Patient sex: M
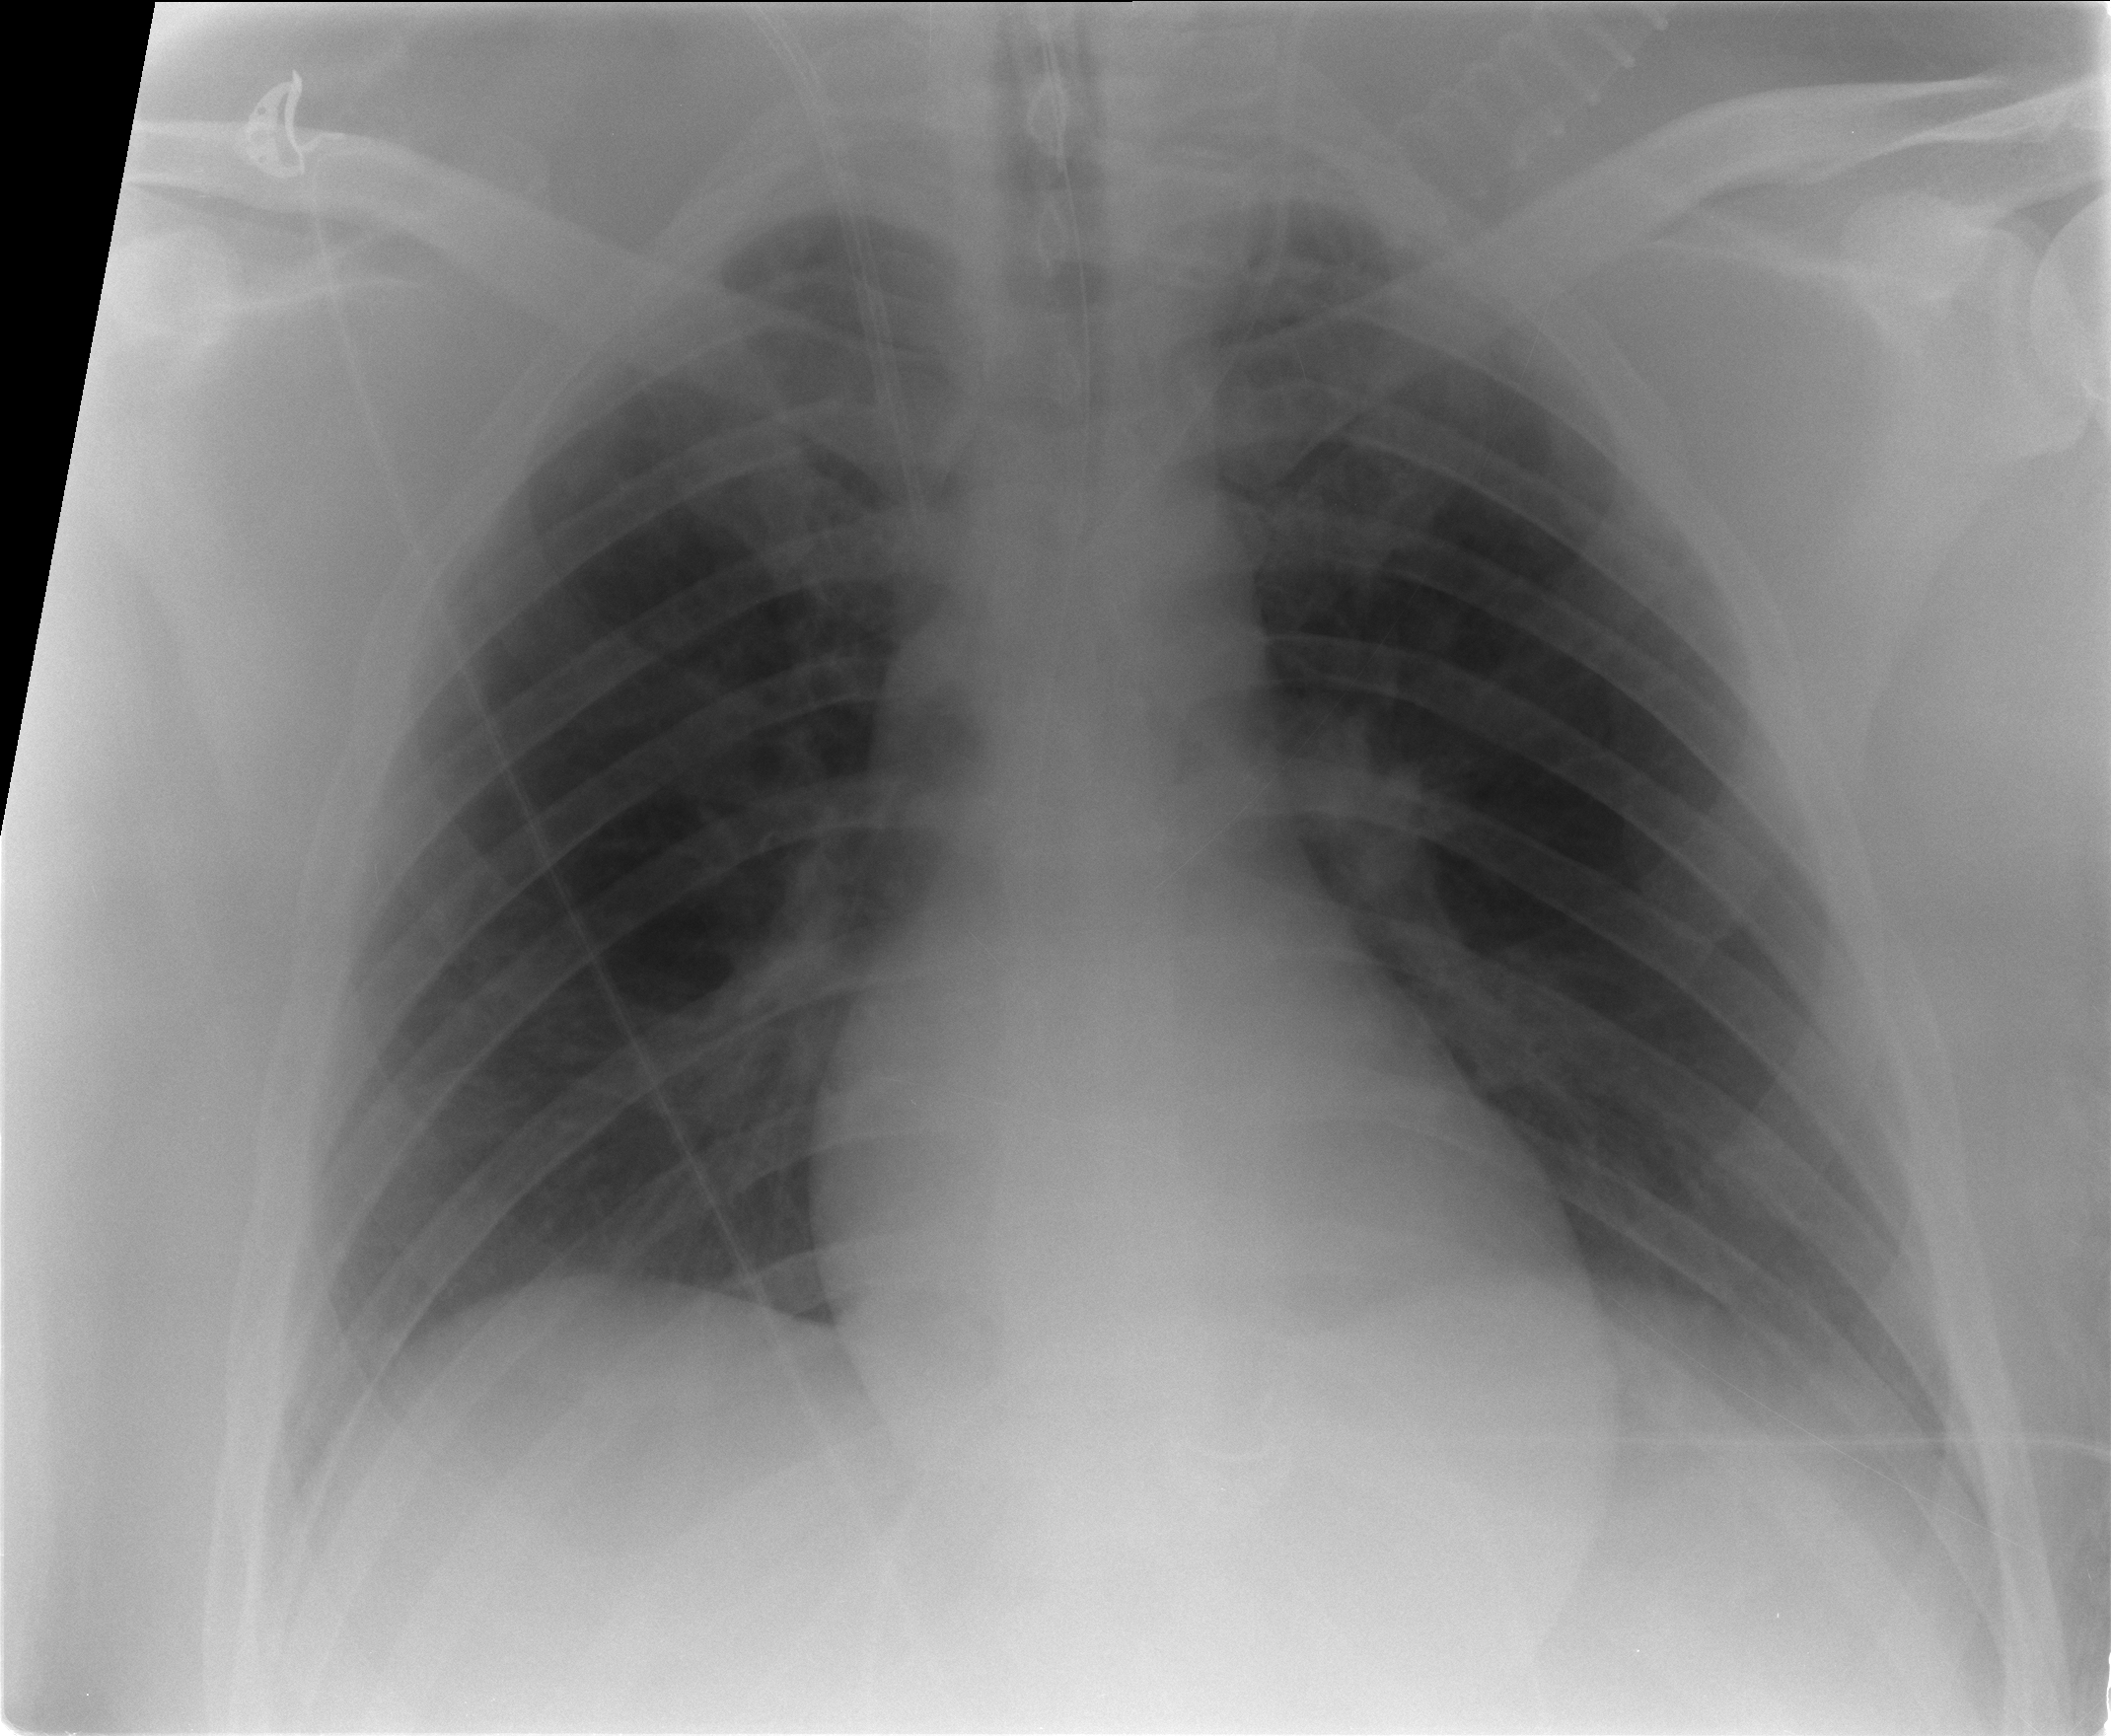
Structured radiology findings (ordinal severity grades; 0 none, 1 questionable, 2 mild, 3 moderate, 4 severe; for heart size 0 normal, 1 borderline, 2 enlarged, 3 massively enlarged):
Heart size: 0
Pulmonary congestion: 1
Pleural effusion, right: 0
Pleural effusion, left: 2
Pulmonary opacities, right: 1
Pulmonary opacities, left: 1
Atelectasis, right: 2
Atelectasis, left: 2